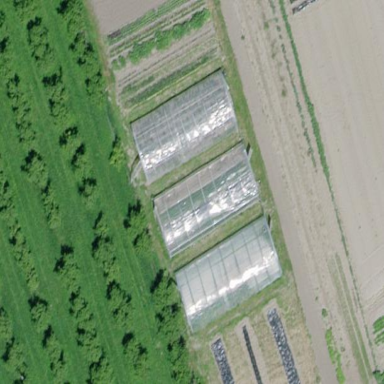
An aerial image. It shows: Greenhouse.